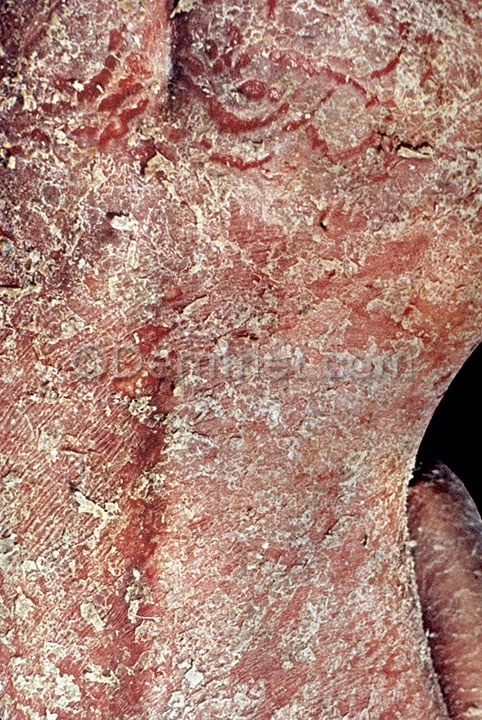
Disease: Actinic Keratosis Basal Cell Carcinoma and other Malignant Lesions